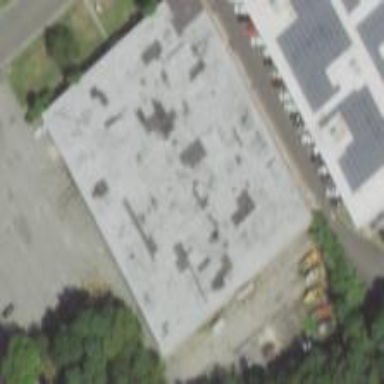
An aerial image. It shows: Commercial building.